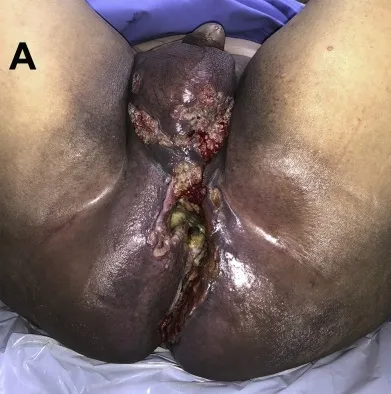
On the day of surgery:. Appearance after radiation therapy, and ,before resection.
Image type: medical_photograph (other_medical_photograph)